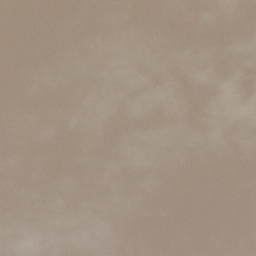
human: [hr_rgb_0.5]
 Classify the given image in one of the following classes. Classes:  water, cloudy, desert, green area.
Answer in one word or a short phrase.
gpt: cloudy